Aerial crown-view tile of a tropical tree (Barro Colorado Island, Panama), acquired 20240611:
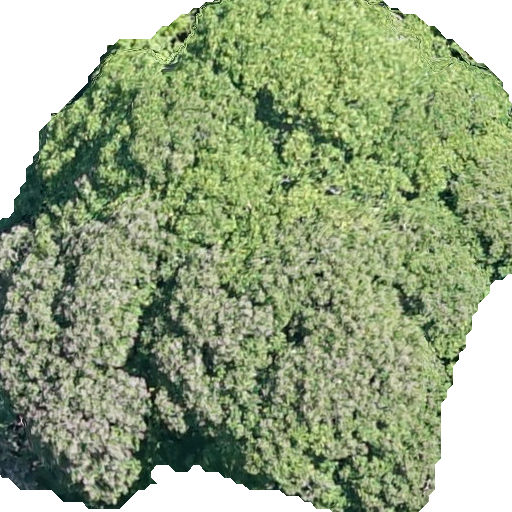
Species: Dipteryx oleifera
GBIF accepted scientific name: Dipteryx oleifera
Crown area: 361.258 m²